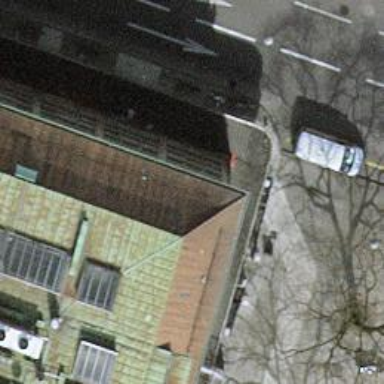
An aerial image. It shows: Restaurant.